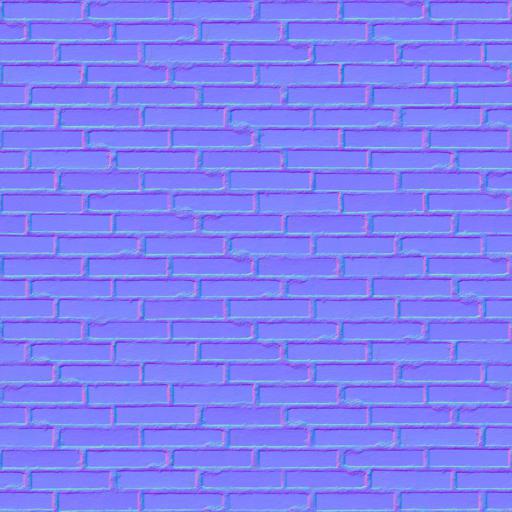
bricks orange